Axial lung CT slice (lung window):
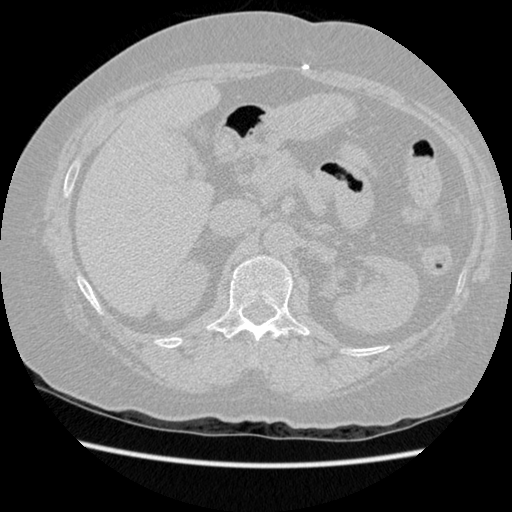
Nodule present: no